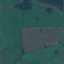
Land use / land cover: Pasture